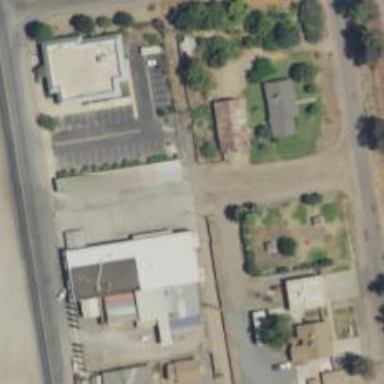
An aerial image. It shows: Alleyway designated as service road.